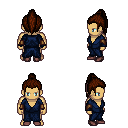
a pixel art fantasy rpg character, male body template, human, tanned skin, blue robe, teal pants, brown long topknot hairstyle, cloth bracers, maroon shoes, four views (front, back, left, right), 2x2 character sprite sheet, small pixel art, hard edges, no anti-aliasing